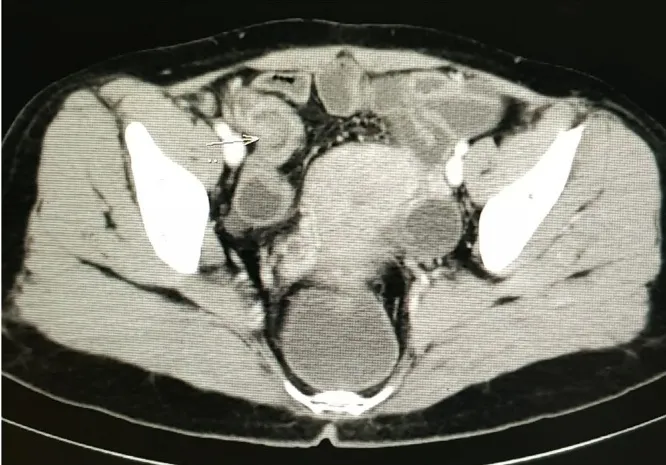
Contrast enhanced computed tomography of abdomen demonstrating a well-defined tubular structure (11 mm in luminal diameter) with lobulated tip (arrow) in relation to the cecum and terminal ileum.
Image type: radiology (ct)